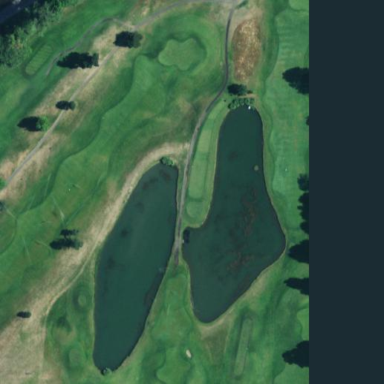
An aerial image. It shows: Area with grass used as rough in golf course.